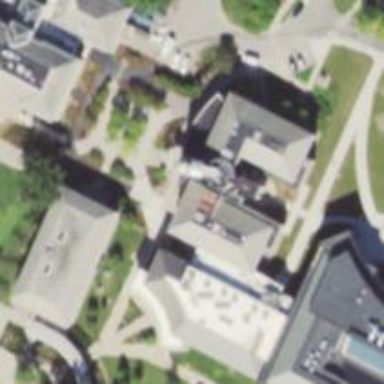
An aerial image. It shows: Observatory.